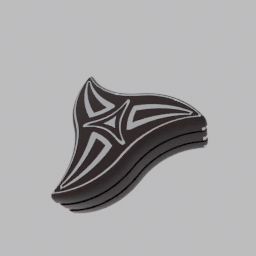
Label: decoration